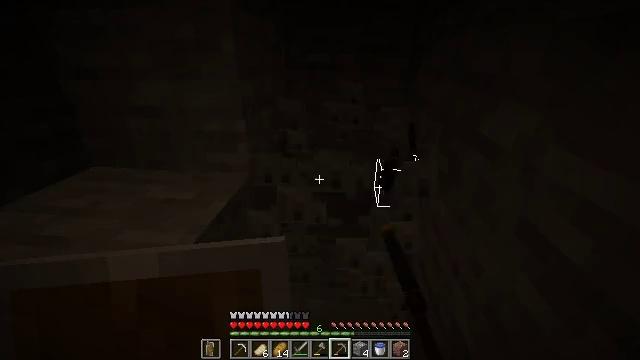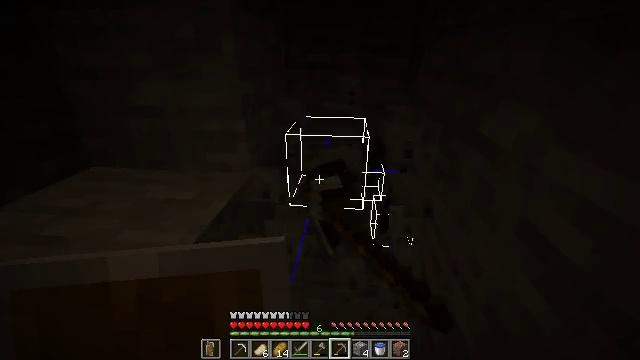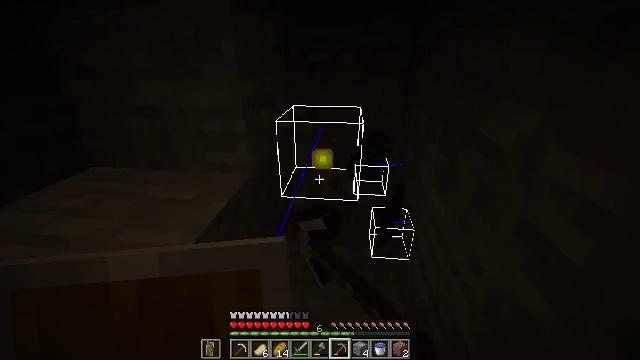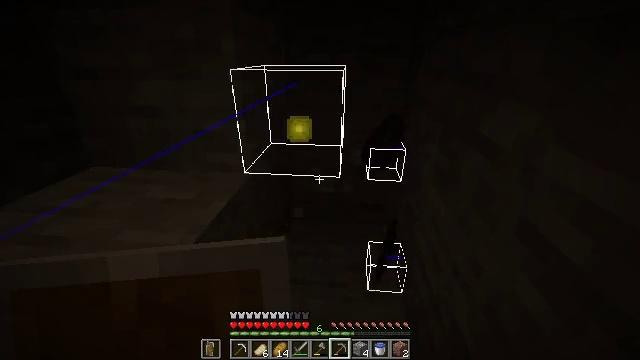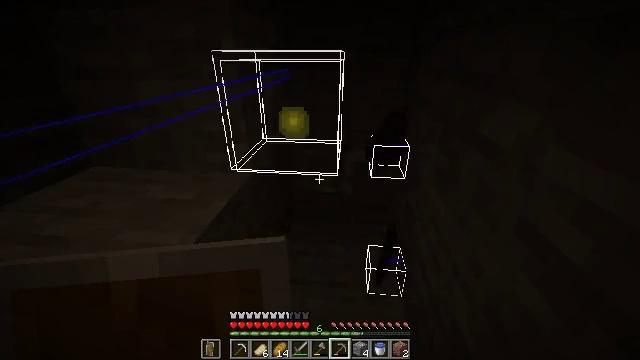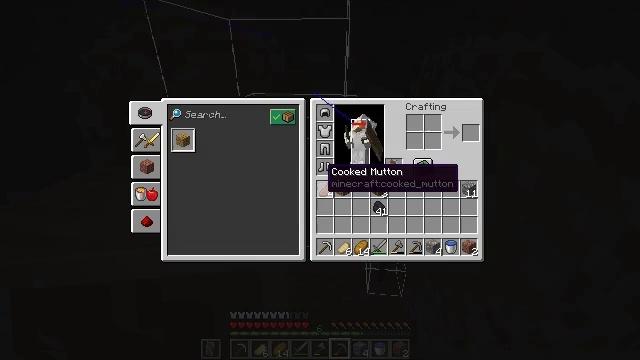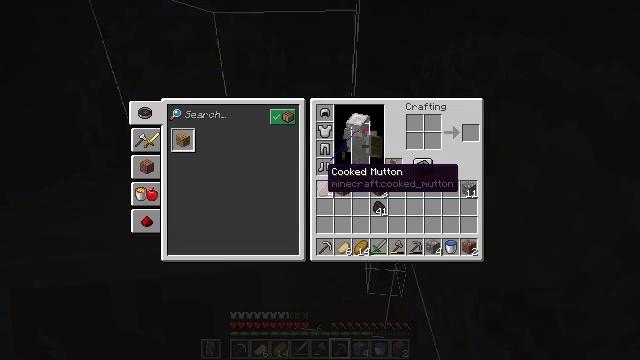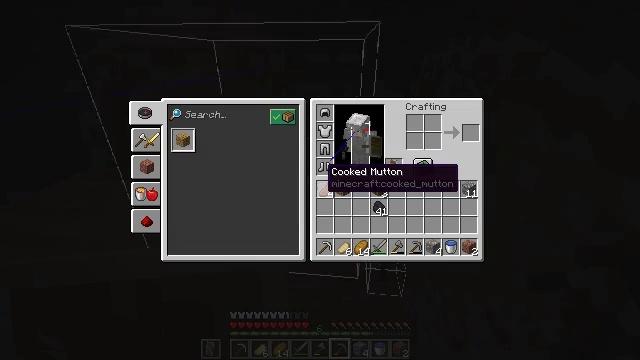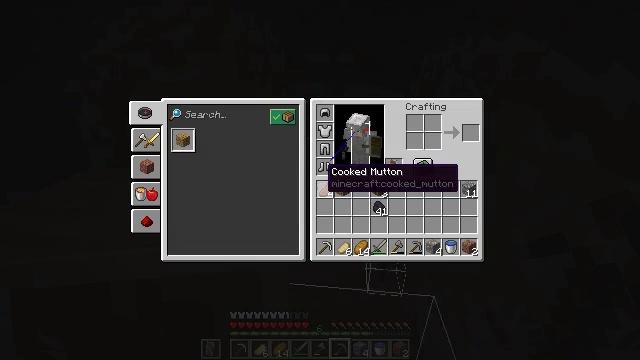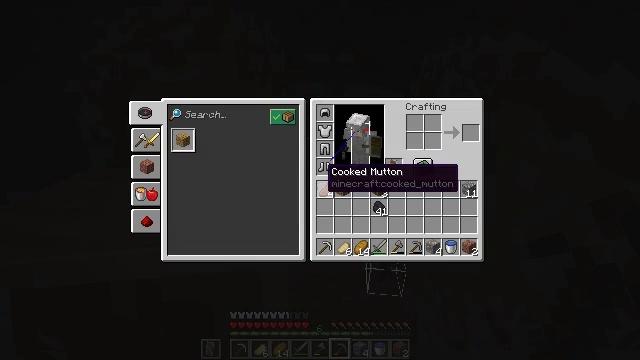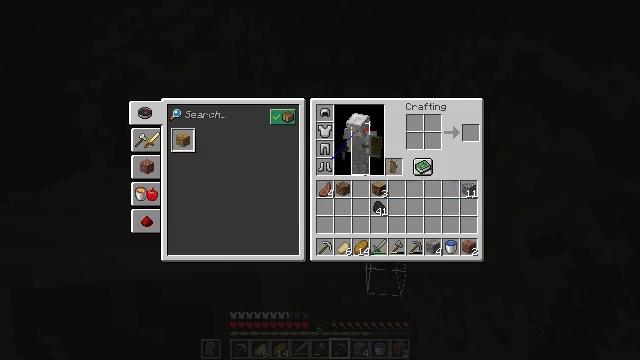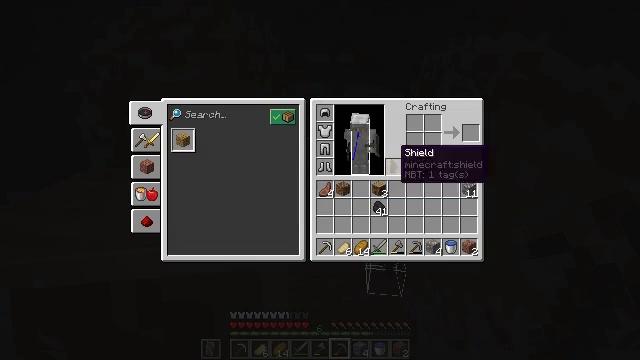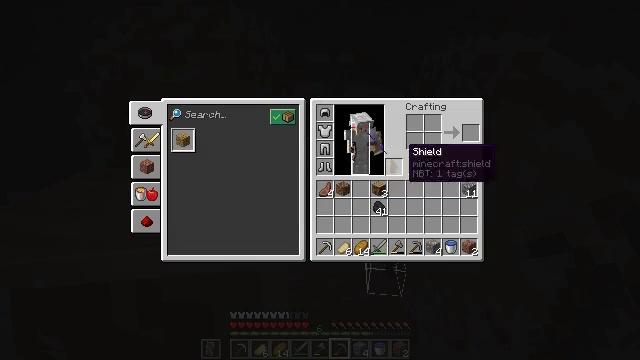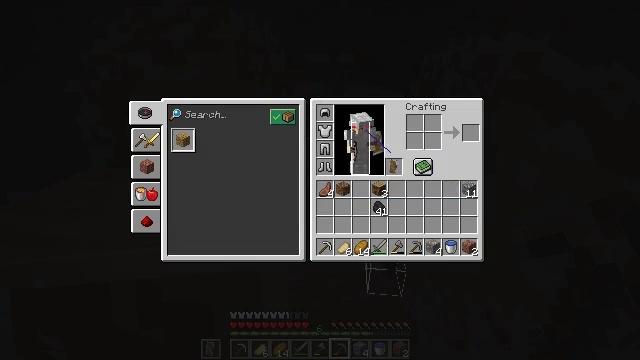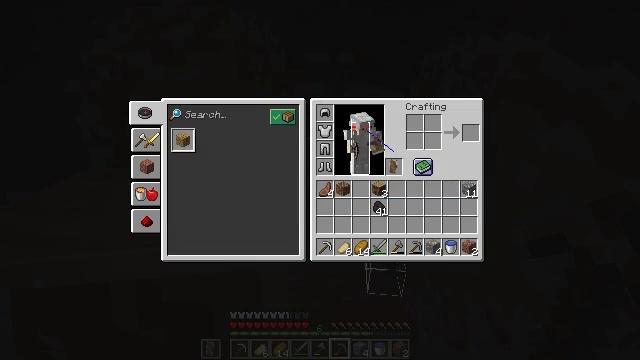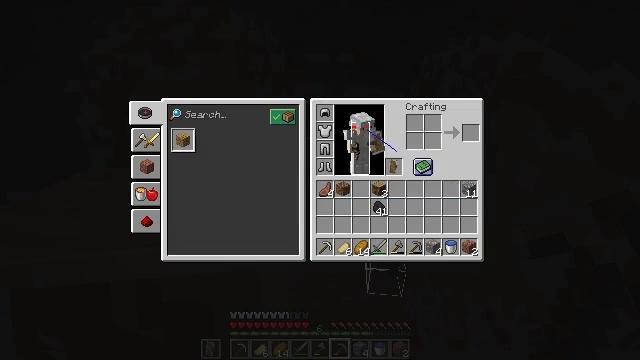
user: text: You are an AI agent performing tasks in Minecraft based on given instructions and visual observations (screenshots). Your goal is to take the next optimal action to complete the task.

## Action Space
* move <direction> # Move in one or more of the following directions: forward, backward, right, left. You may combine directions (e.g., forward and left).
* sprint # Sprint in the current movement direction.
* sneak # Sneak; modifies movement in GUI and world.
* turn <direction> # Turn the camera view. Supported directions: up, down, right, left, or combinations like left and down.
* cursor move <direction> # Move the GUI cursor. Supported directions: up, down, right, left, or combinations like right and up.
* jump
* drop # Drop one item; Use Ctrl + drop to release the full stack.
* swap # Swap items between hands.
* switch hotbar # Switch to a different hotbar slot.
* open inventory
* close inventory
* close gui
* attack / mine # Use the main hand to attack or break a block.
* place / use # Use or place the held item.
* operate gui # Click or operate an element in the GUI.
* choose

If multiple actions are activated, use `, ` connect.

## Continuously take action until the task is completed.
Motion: motion action
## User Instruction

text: In the crafting grid, turn an oak log into oak planks.
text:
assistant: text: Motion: attack / mine
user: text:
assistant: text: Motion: no_op
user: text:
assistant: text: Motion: no_op
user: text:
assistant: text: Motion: no_op
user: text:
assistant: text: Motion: open inventory
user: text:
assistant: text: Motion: open inventory
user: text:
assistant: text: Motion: open inventory
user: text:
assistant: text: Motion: no_op
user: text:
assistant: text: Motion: no_op
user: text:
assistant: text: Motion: cursor move right and up
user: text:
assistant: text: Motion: cursor move right and up
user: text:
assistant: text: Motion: cursor move right
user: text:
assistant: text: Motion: cursor move right
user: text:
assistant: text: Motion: cursor move right
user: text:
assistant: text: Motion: no_op
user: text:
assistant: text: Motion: no_op
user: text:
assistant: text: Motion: no_op
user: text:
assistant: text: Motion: cursor move left
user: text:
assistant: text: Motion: no_op
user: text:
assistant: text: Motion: cursor move left
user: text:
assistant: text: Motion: cursor move left and down
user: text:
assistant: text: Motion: no_op
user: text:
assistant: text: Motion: cursor move left
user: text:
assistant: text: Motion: no_op
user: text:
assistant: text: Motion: no_op
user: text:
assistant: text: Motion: no_op
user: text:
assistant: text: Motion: operate gui
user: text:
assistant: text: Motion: operate gui
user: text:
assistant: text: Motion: operate gui
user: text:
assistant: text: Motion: cursor move up